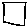
Label: square